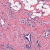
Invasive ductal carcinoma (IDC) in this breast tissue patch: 1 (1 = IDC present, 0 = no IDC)